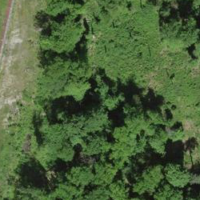
EUNIS habitat code: 41
Species observed at this site:
Equisetum telmateia